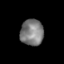
Tissue: skin
Cell type: Epithelial cells
Senescence score: 0.7012
Nuclear area (px): 598
Mean DAPI intensity: 123.858